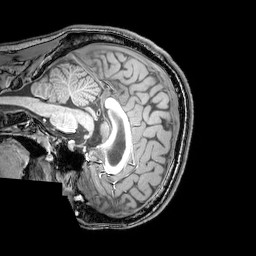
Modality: T1w
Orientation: sagittal
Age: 24
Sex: male
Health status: healthy
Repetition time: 0.081 s
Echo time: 0.037 s